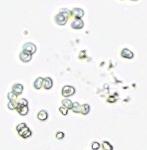
Label: Phaeocystis